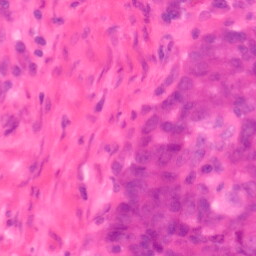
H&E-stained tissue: Colon